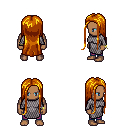
a pixel art fantasy rpg character, male body template, human, dark skin, chain mail, magenta pants, dark blonde extra-long hairstyle, bracelets, four views (front, back, left, right), 2x2 character sprite sheet, small pixel art, hard edges, no anti-aliasing